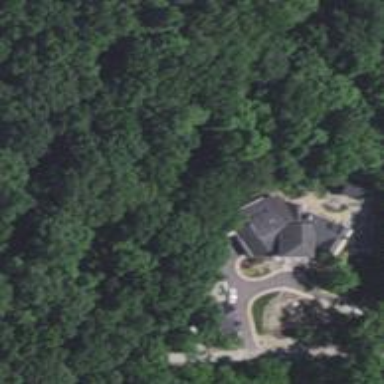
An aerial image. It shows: Driveway leading to service road.